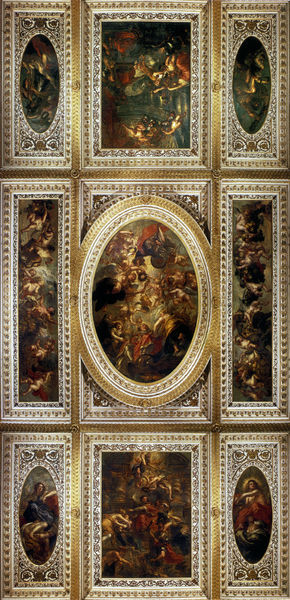
Titel: Deckengemälde - Gesamtansicht
Künstler: Peter Paul Rubens
Standort: London
Institution: Banqueting Hall
Schlagwörter: gemälde, himmel, mann, schatten, weiß, wolken, frauen, gelb, menschen, blumen, braun, bunt, fenster, frau, holz, kleid, licht, schwarz, rot, schloss, hochformat, malerei, ornament, barock, rahmen, silber, bild, öl, felder, kirche, sonne, gold, decke, personen, oval, engel, putto, ranken, seitlich, bilder, italien, perspektive, venedig, klein, linien, rand, figuren, ölgemälde, weib, weiber, detail, dekor, ornamente, wandgemälde, pictures, stuck, rechtecke, segment, vergoldet, rechteck, religion, palast, dom, groß, fräulein, mythologie, viel, fürst, kathedrale, schnitzerei, geometrisch, schnörkel, jesus, doge, christlich, götter, mittelalter, tintoretto, zentral, fresken, florenz, rechteckig, kassetten, kassettendecke, heilige, deckengemälde, gerahmt, emblem, putten, szenen, ikone, ovale, leisten, raster, umrahmt, kasette, kassette, kasettendecke, kassetendecke, drawings, medaillons, bleu, tafeln, kries, freske, elipse, darstellungen, plafond, deckenansicht, ovalg, ovalmedaillon, ?, wealth, deckenlmalerei, expensive, fraeko, masterpieces